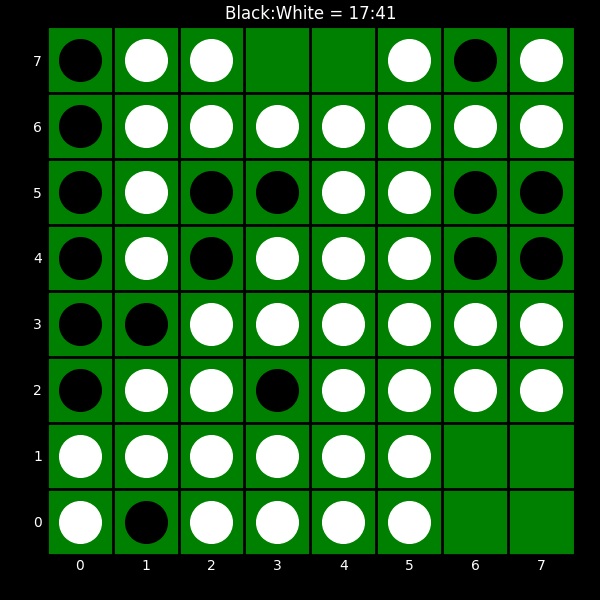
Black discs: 17
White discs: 41